Current action and preconditions to check: trajectory_clear

Your task: For each precondition in the list above, predict whether it will hold at this action.

Consider the current scene as observed from the mobile robot's camera, and analyze the predicted future states of all dynamic agents (e.g., people, animals, vehicles, or any moving entities) within the NEXT SECOND.

IMPORTANT: Only answer "very likely" if you are absolutely certain—based on strong, clear evidence—that a dynamic agent will violate the precondition in the predicted future state. Do NOT answer "very likely" for unlikely, ambiguous, or low-probability risks.

Ask yourself for each precondition: Is there a high probability, with clear and convincing evidence, that the predicted future states of any dynamic agent will interfere with the predicted future state of the currently executing action within the NEXT SECOND, causing that precondition to fail?

Assess the risk level based on these predictions. Use "likely" or "very likely" if motions create a clear risk of interference.

Use "neutral" or "improbable" if agents are nearby but their predicted paths are clearly diverging or non-conflicting.

Failure Risk Categories: "very improbable", "improbable", "neutral", "likely", "very likely"

Answer Format: Output ONLY the probability_of_failure value from these categories: "very improbable", "improbable", "neutral", "likely", "very likely"

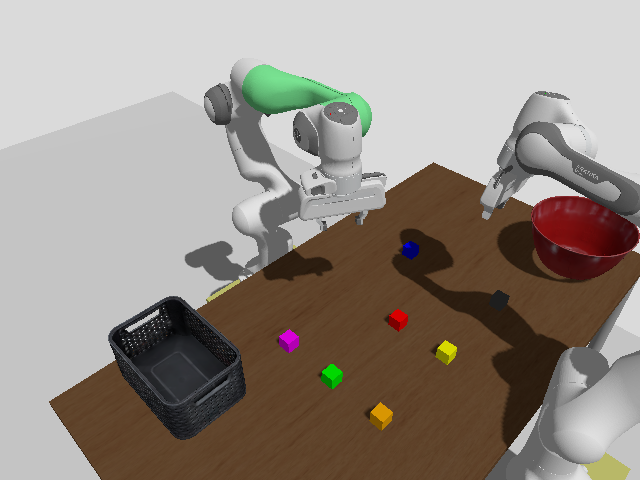

Answer: very improbable